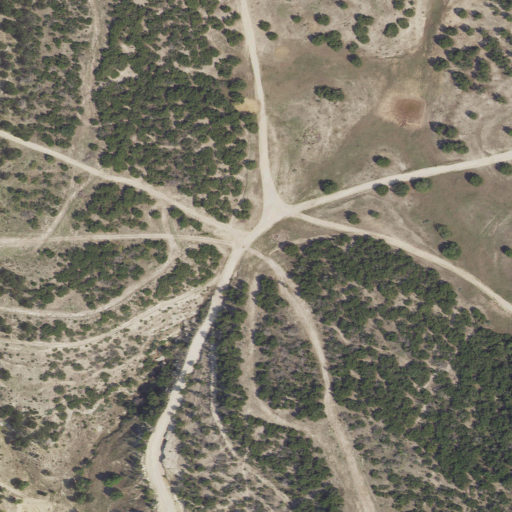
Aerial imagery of gap in Texas named Coxs Gap containing shrub, deciduous forest, evergreen forest, open development, low intensity development, mixed forest, and medium intensity development